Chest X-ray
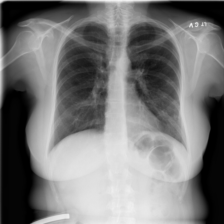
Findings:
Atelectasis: negative
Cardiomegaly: negative
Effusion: negative
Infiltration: negative
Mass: negative
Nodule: negative
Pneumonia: negative
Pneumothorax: negative
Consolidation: negative
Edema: negative
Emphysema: negative
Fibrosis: negative
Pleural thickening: negative
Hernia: negative